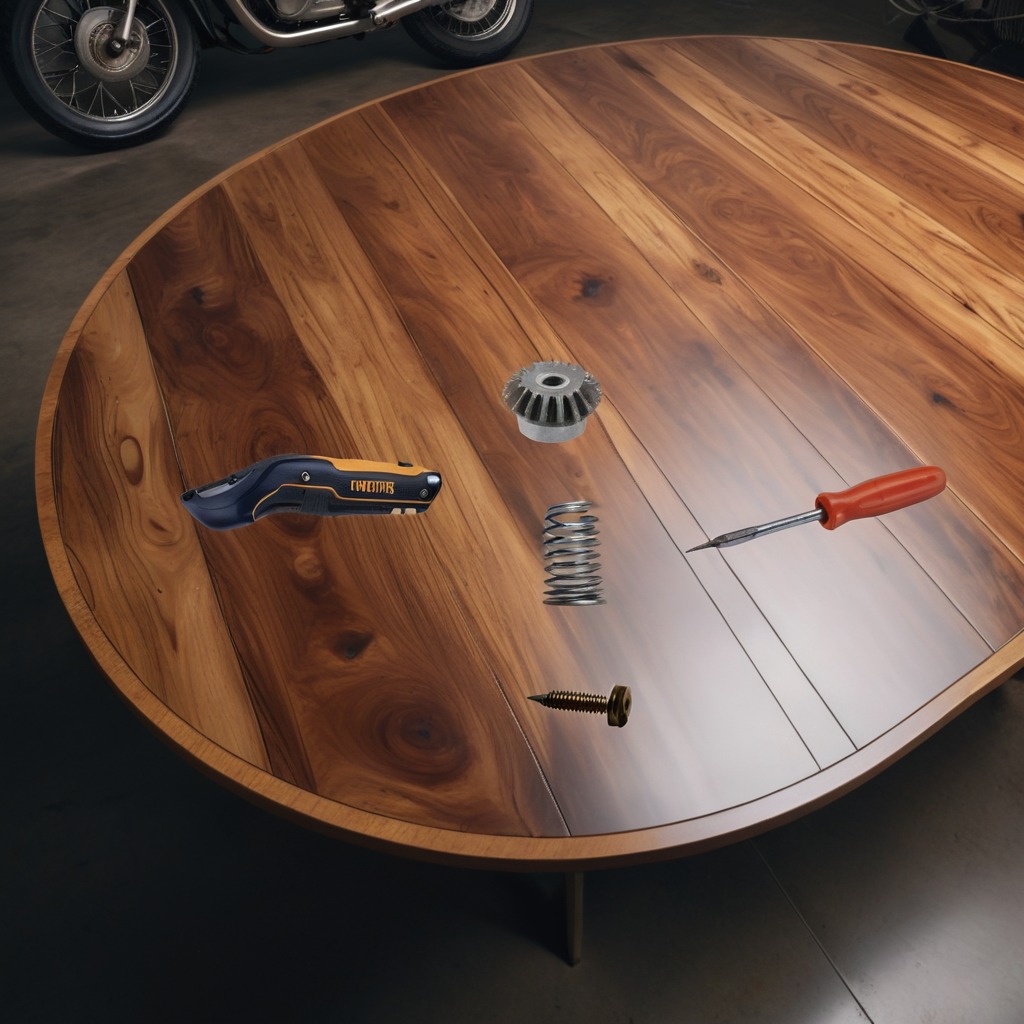
A steel gear with teeth, a utility knife, a metal machine screw, a coiled metal spring, and a screwdriver are lying on the wooden table in the vintage motorcycle garage.